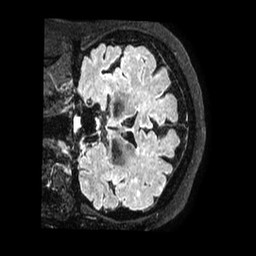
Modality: FLAIR
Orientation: coronal
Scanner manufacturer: philips
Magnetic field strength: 3 T
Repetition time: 4.8 s
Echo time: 0.34 s